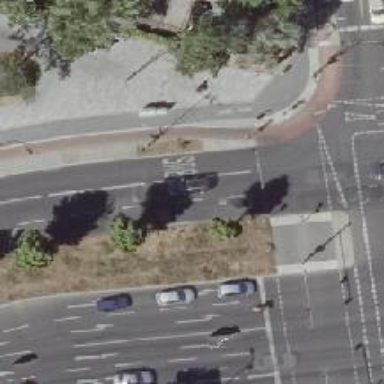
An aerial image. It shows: Asphalt road with primary highway designation. There is cycle track on the right side.